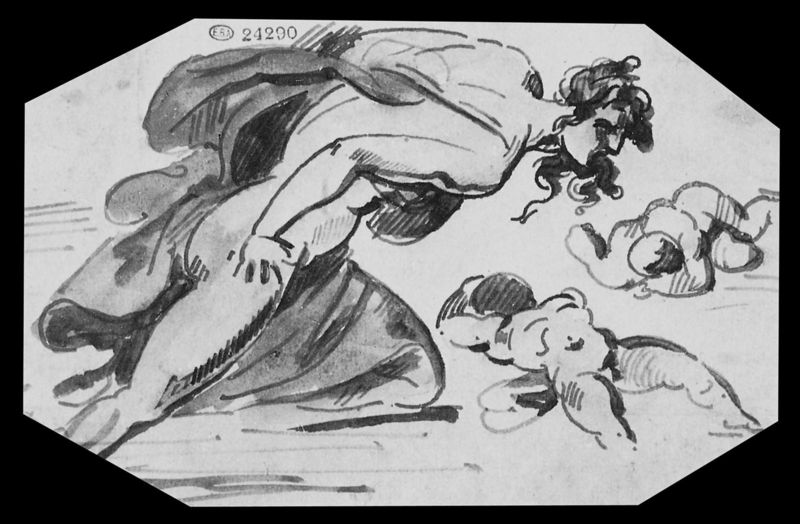
Titel: Medea
Künstler: Théodore Géricault
Institution: Paris, École Nationale Supérieure des Beaux-Arts
Schlagwörter: körper, nackt, umhang, wolken, aquarell, frau, skizze, zeichnung, arme, tod, tot, haare, beine, bewegt, liegen, perspektive, wild, tusche, allegorie, entwurf, zahl, schreien, zorn, nummer, kreidezeichnung, wehend, fauchen, nakct, matel, furie, aggression, stempeö, 24290, nummererierung, 2 tote, entwurf sixtinische kapelle